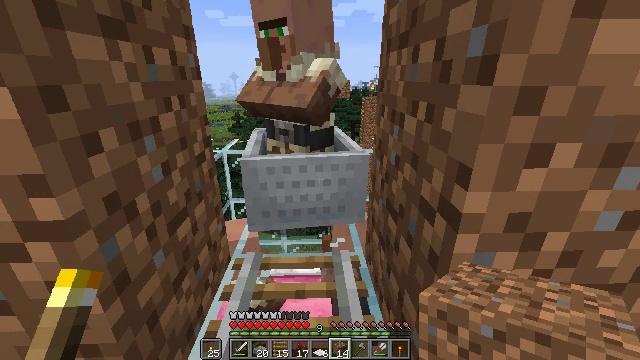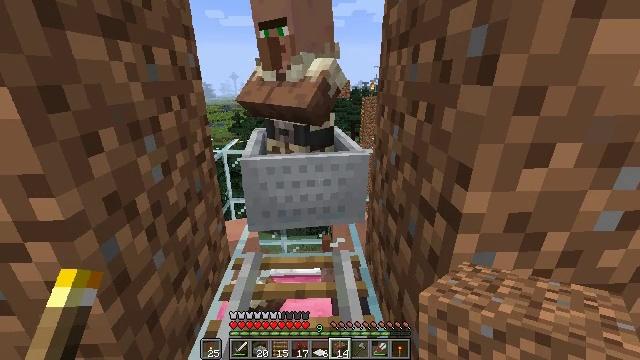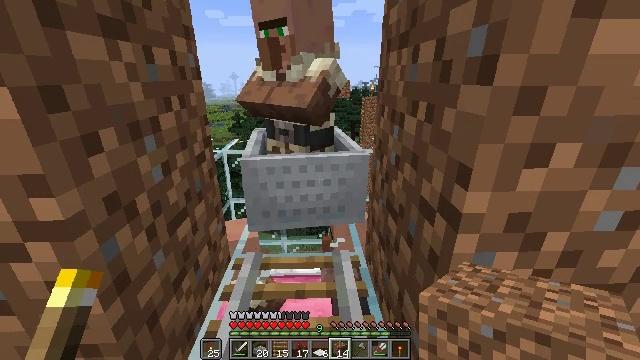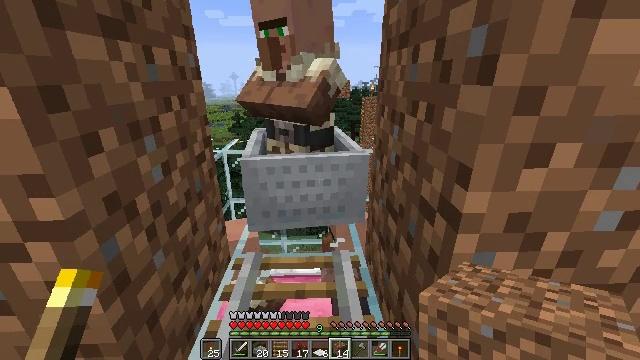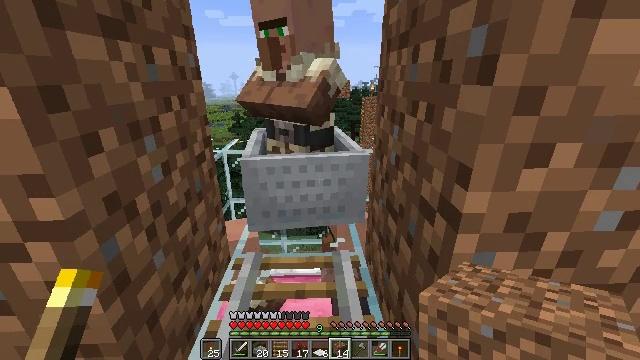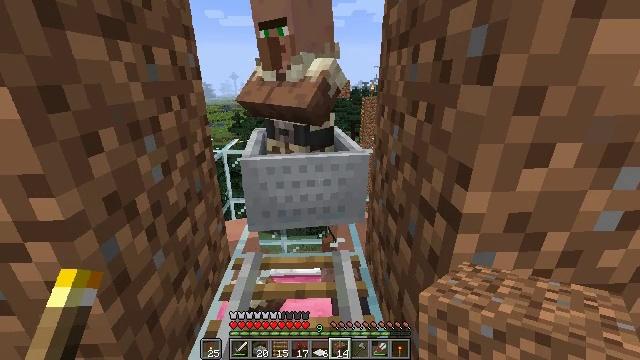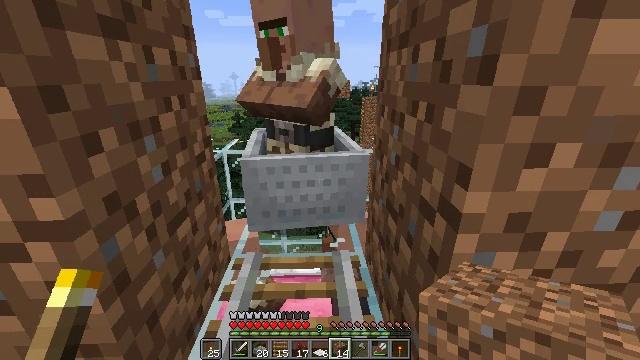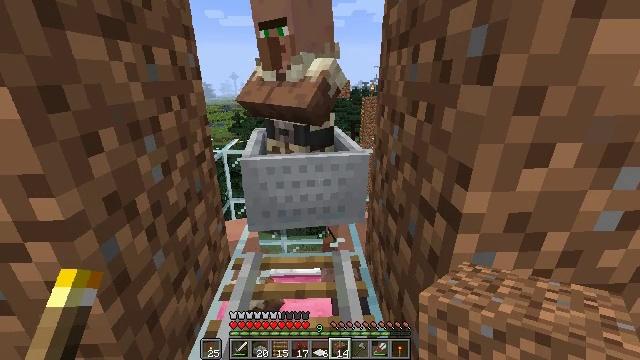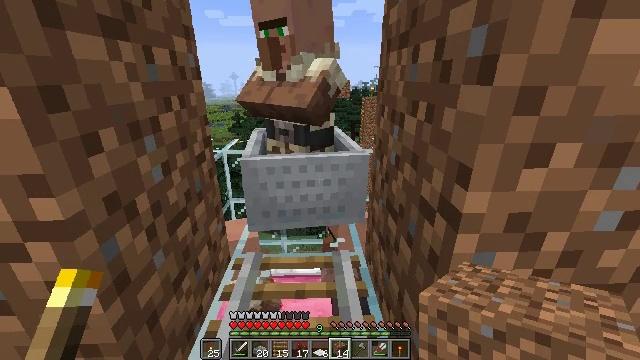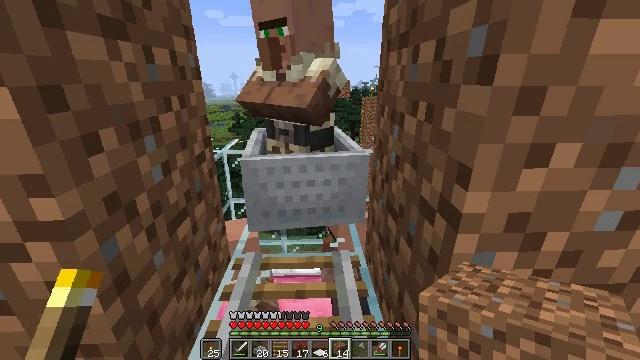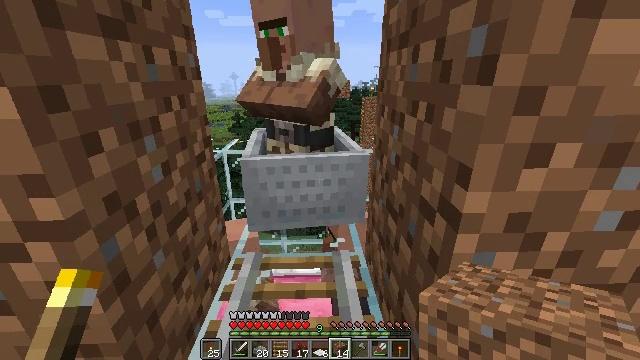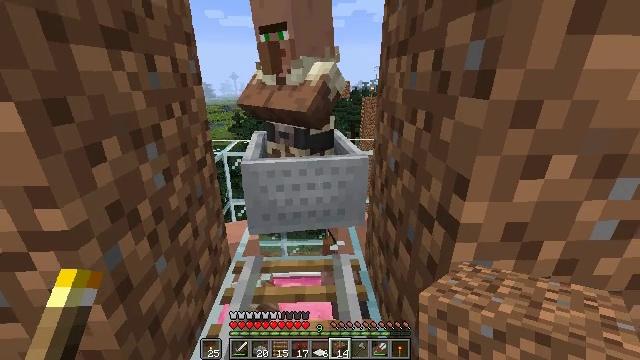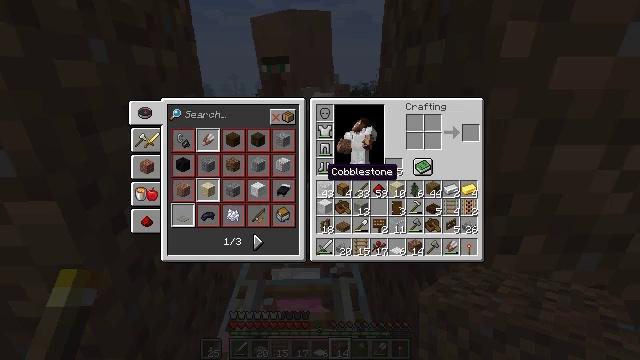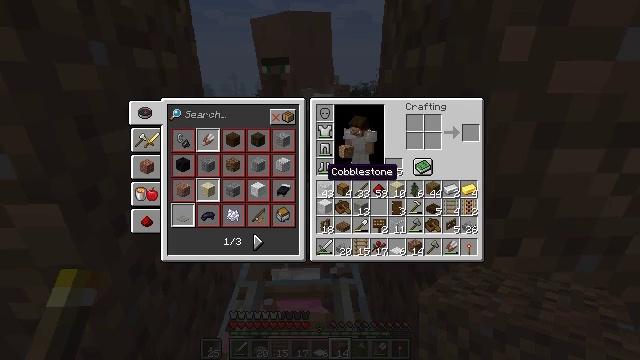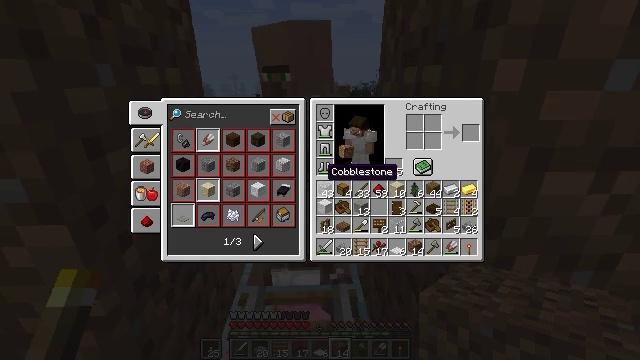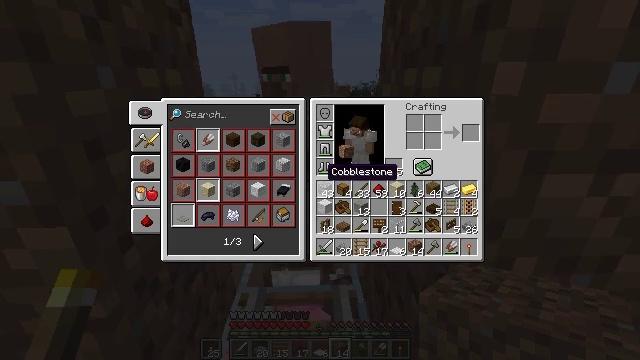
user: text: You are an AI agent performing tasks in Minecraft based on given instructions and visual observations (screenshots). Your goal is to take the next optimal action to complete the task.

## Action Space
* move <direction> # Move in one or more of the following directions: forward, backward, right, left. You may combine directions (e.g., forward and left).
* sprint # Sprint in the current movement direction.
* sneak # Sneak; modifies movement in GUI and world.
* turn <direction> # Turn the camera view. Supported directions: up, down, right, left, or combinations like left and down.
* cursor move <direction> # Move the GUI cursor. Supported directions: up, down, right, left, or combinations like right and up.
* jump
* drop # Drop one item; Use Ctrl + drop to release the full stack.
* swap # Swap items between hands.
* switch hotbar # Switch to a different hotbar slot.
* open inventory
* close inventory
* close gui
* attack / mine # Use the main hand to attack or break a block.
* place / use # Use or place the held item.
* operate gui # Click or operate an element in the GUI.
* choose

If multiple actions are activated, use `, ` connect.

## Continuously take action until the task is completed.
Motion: motion action
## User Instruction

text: Remove the glass to use the space.
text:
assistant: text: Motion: sneak
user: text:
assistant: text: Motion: sneak
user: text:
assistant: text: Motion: sneak
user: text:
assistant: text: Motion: sneak
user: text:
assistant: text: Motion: sneak
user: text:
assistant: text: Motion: sneak
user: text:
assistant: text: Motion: sneak
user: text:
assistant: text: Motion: sneak
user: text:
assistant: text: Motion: sneak
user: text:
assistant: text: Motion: no_op
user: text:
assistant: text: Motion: no_op
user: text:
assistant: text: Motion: open inventory
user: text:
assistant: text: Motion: open inventory
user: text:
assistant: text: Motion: open inventory
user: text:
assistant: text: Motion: open inventory
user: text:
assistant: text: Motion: cursor move right, open inventory
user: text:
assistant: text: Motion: cursor move right
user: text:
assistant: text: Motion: cursor move right
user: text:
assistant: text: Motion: cursor move right
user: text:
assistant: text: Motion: cursor move right
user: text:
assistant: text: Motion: no_op
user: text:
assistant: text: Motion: no_op
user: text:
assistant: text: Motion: no_op
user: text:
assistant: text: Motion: no_op
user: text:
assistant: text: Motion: no_op
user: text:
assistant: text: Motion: cursor move right
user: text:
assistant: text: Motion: cursor move right
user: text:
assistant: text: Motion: cursor move right
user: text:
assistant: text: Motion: no_op
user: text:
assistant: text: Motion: no_op